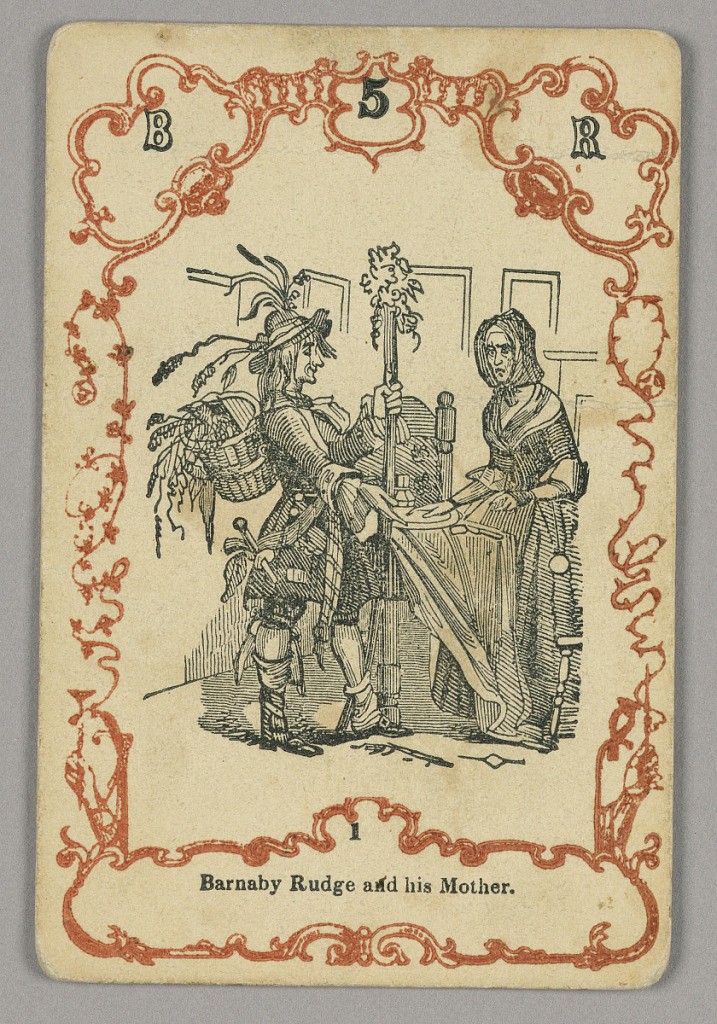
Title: Playing card
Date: ca. 1855
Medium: Red and black ink, paper
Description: Card numbered at top: B 5 R; below central image: 1